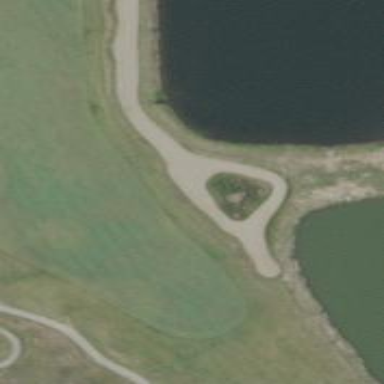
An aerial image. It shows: Sand bunker on golf course.